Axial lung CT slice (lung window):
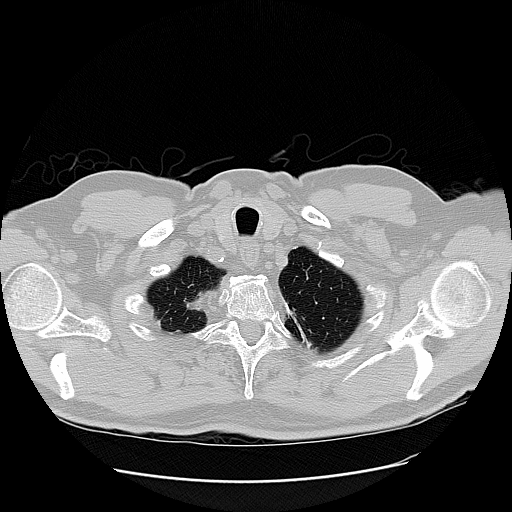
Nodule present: no